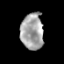
Tissue: prostate
Cell type: T cells
Senescence score: 0.3226
Nuclear area (px): 807
Mean DAPI intensity: 164.409